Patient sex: F
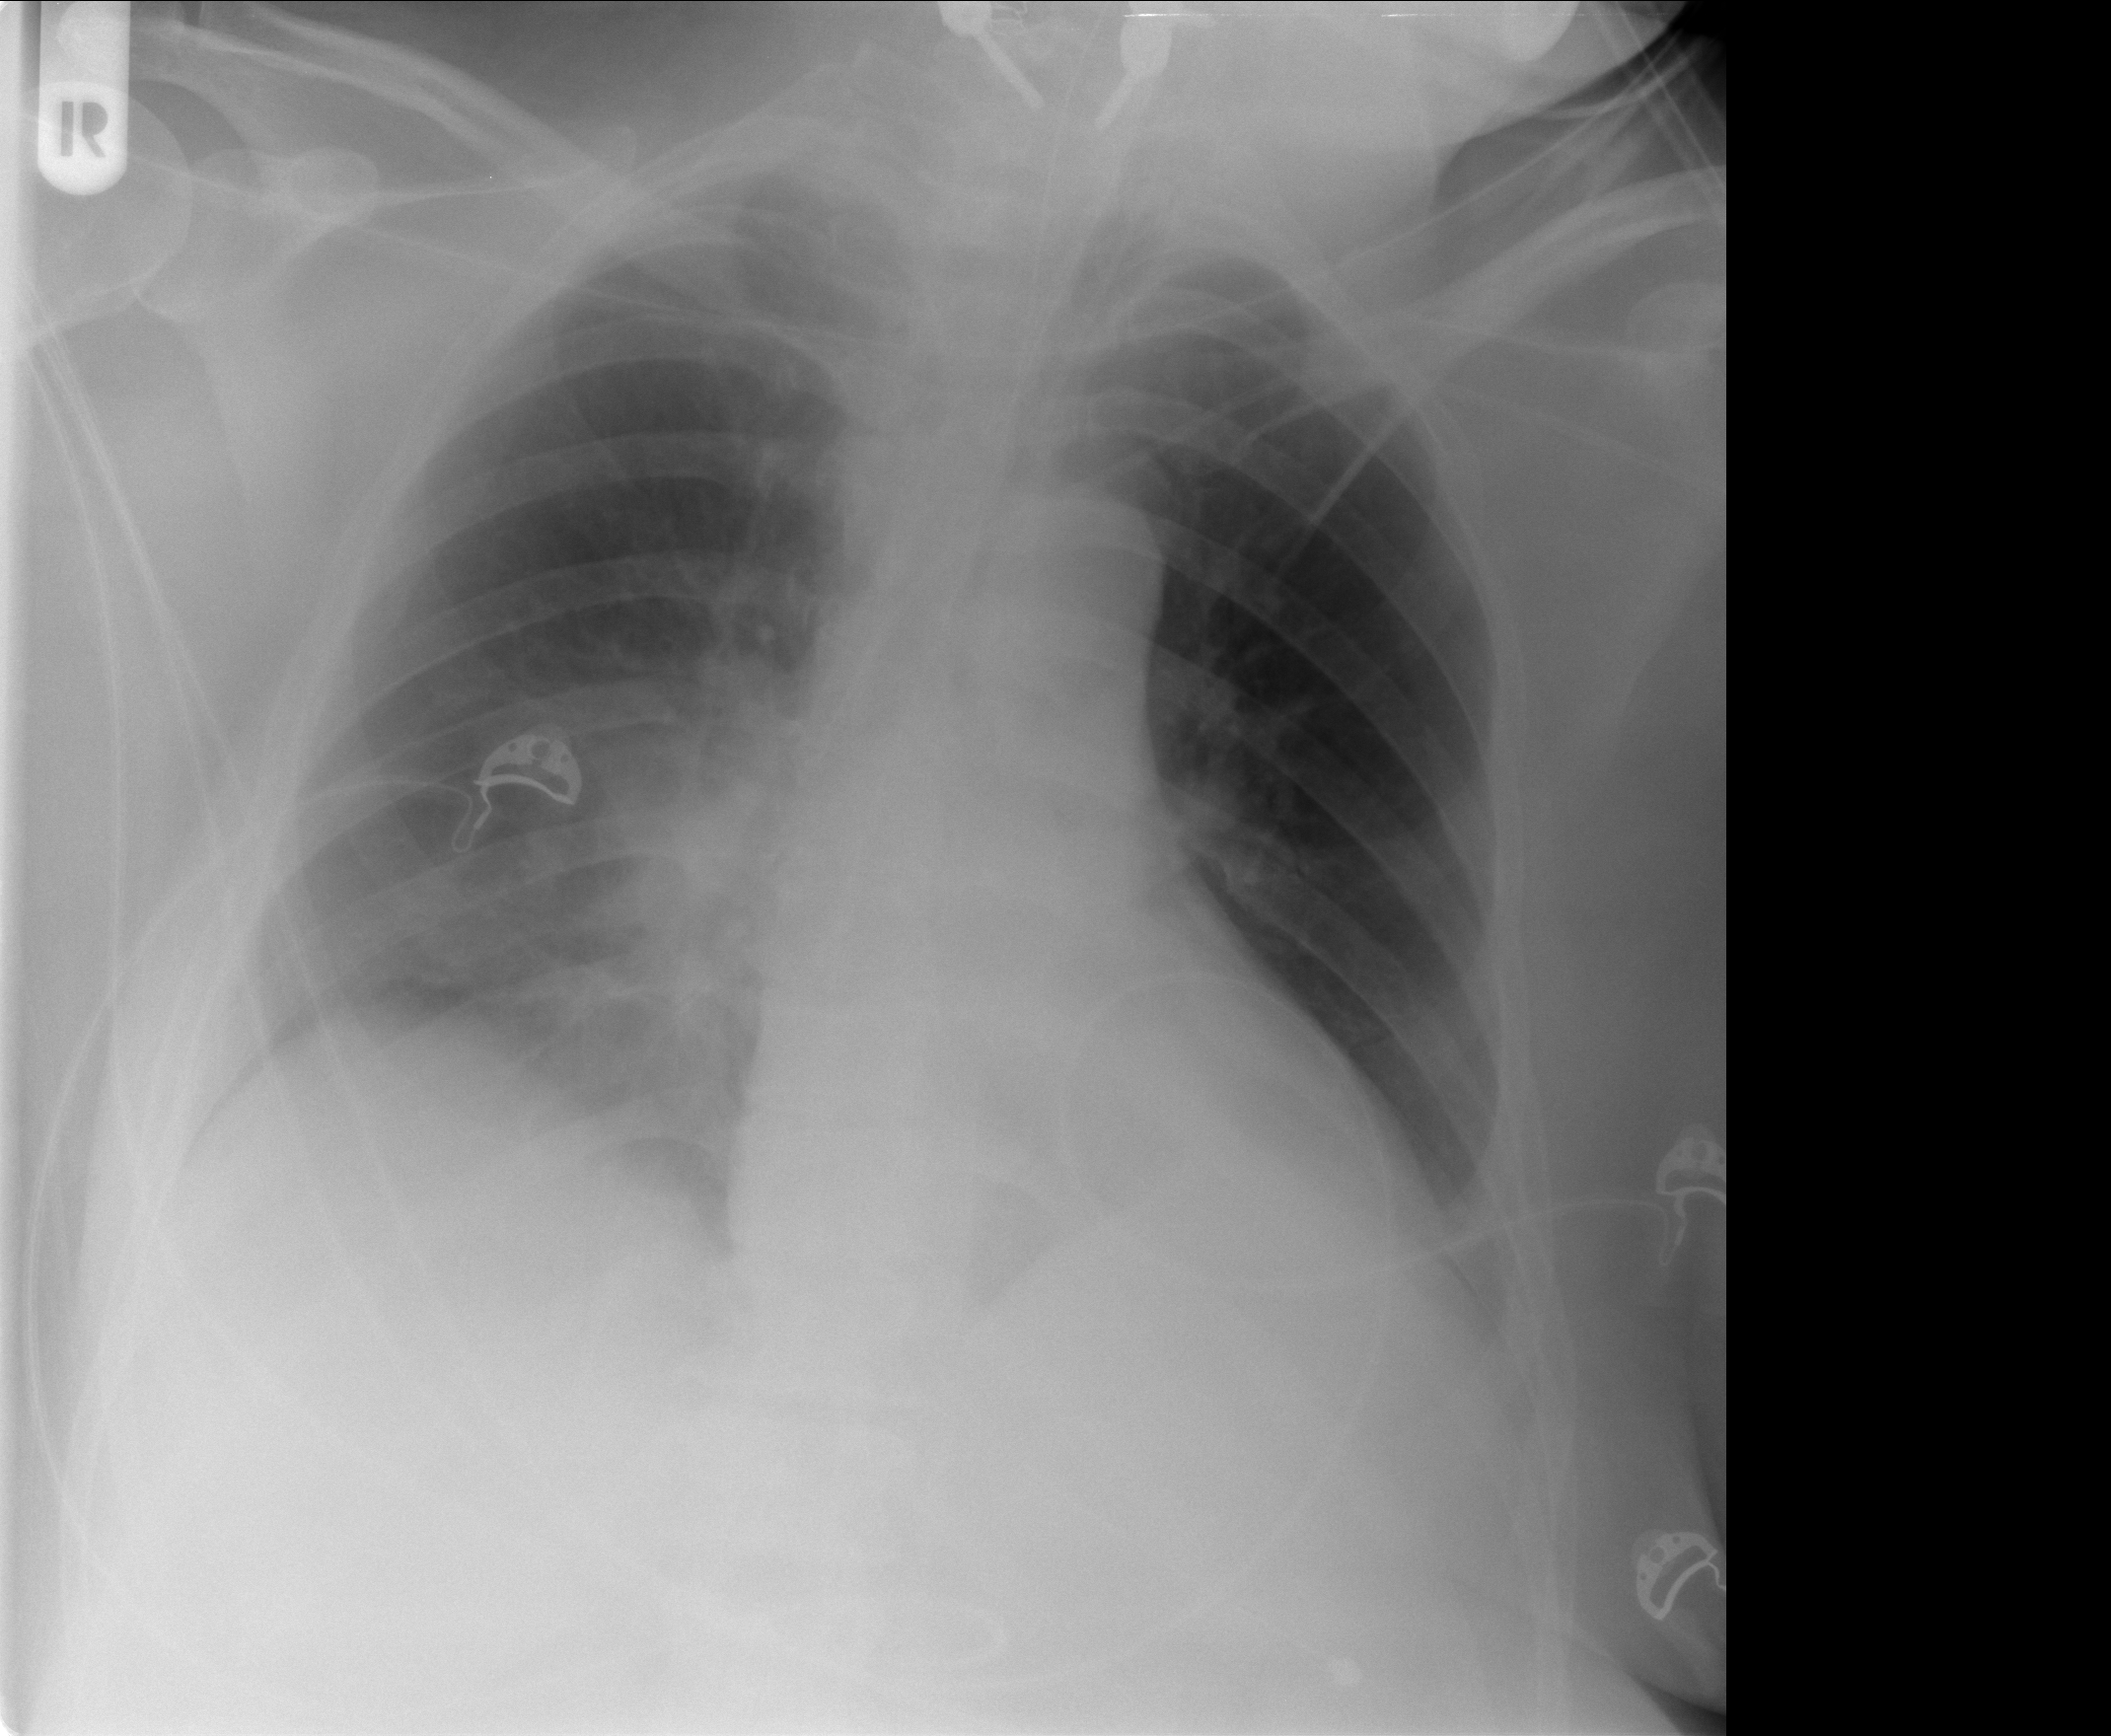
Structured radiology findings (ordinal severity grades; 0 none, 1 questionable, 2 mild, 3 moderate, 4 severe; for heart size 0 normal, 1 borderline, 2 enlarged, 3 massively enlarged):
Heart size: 0
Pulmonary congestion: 0
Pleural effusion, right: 2
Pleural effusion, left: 2
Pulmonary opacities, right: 2
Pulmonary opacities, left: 0
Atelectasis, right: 2
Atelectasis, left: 2